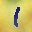
Label: 1